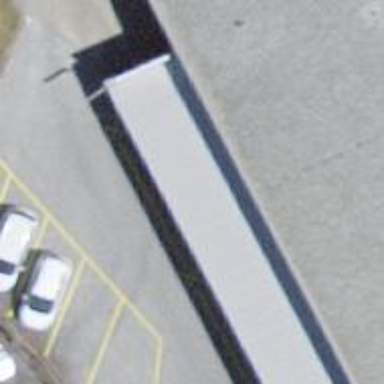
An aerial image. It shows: Asphalt parking lot.